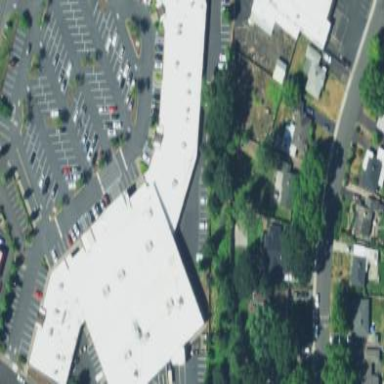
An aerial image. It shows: Building.